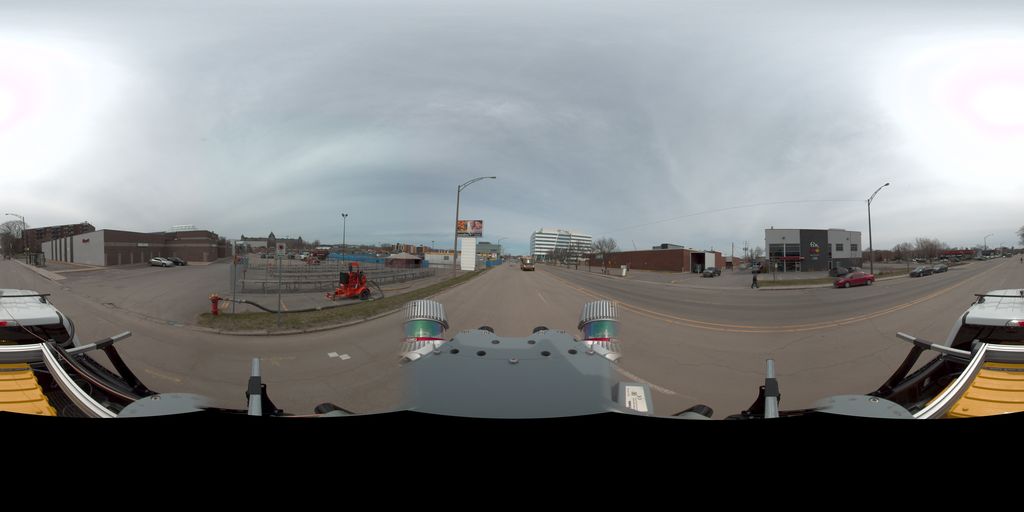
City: quebec_city